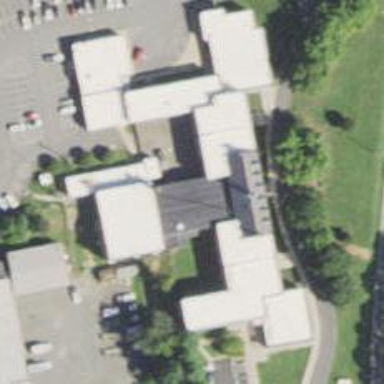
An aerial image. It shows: Public building.